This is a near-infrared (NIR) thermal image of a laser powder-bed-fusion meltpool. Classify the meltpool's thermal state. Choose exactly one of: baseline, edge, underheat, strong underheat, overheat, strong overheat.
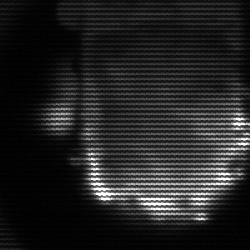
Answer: baseline